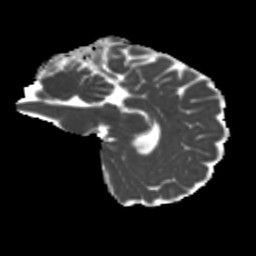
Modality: MD
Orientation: sagittal
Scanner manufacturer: siemens
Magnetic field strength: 3 T
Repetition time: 4 s
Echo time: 0.0594 s